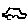
Label: car